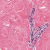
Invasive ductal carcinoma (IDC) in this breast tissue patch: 0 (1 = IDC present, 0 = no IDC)